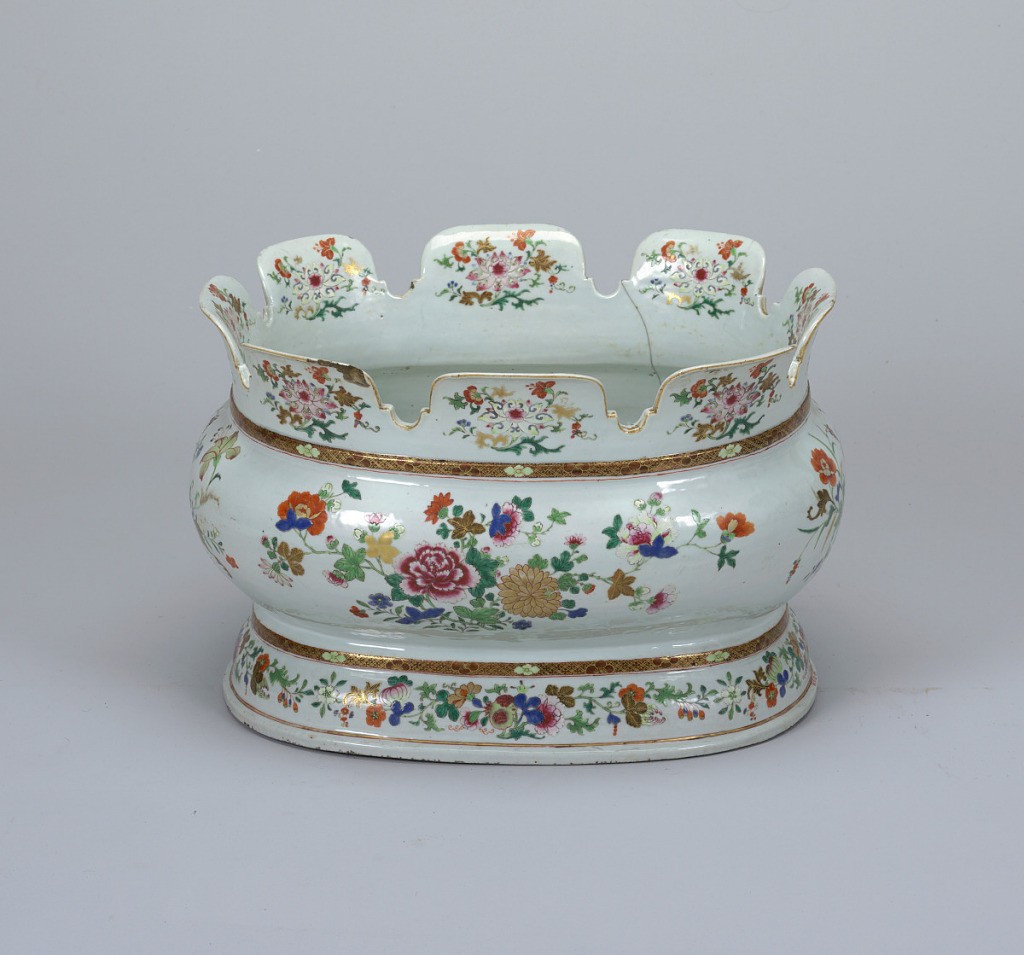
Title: Verrière
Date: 1662–1722
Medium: Glazed and enameled porcelain
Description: Oval, with bulbous sides and scalloped rim. High foot. Heavy porcelain with pale bluish glaze and floral decoration in five-color enamels, heightened with gold.